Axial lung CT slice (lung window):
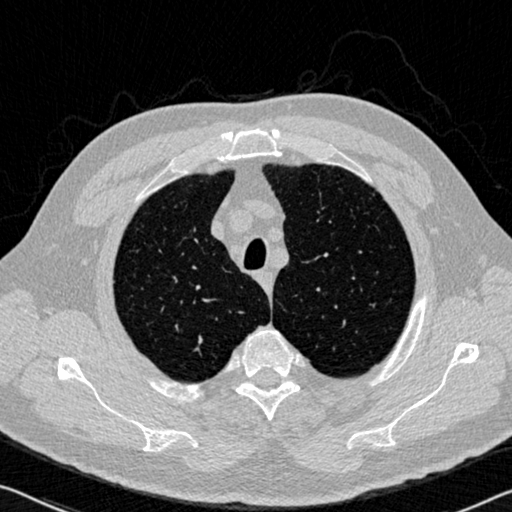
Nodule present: no